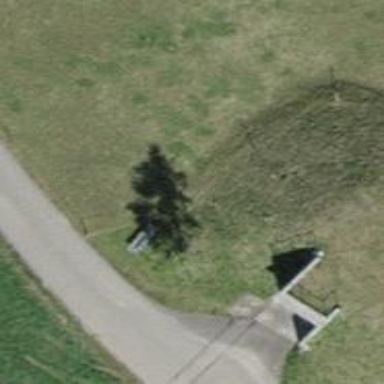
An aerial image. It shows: Bench.